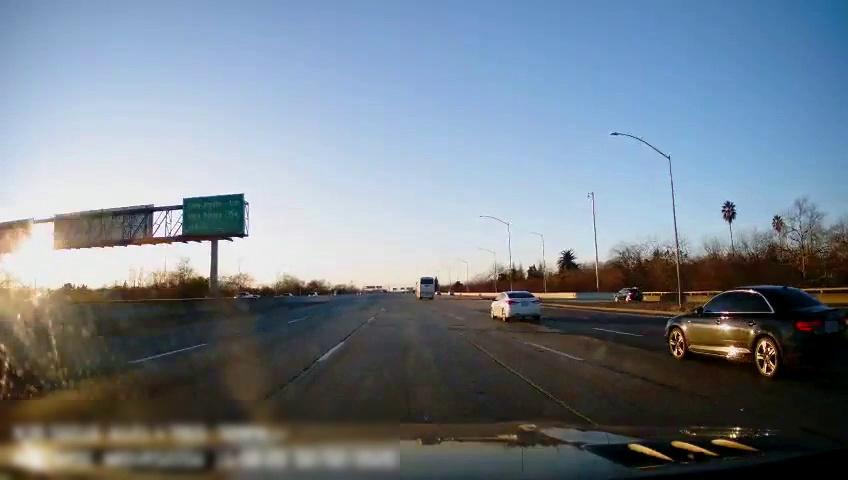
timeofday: Day
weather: Sunny
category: Drivable Space
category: Vehicles | Car
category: Vehicles | Car
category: Vehicles | Car
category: Vehicles | Car
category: Vehicles | Bus
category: Lanes | Current Lane
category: Lanes | Current Lane
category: Lanes | Alternate Lane
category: Lanes | Alternate Lane
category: Traffic | Signs